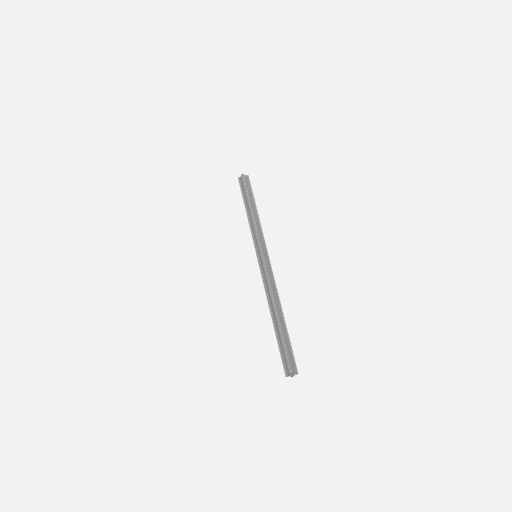
Part: OpenGoRAIL624